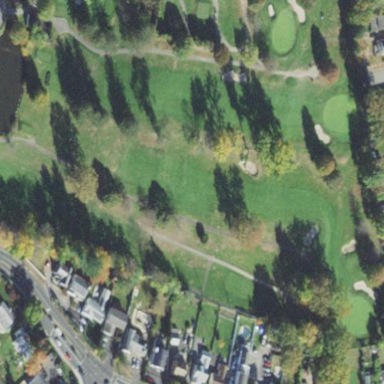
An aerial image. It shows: Golf fairway surrounded by grass.